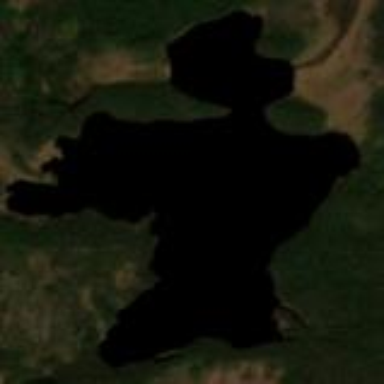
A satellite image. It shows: Lake with natural water.